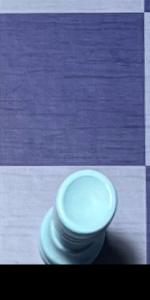
Label: Rook_White